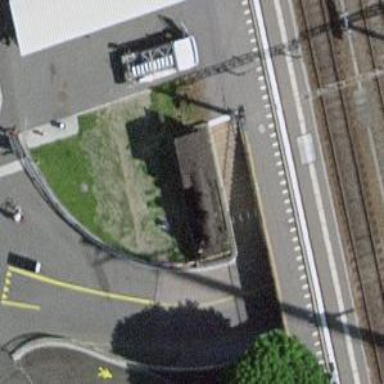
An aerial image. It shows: Historic locomotive.